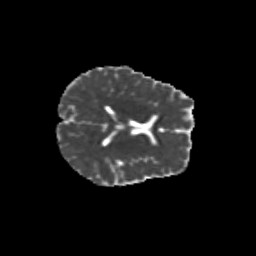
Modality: MD
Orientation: axial
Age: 9
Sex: male
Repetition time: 9.512 s
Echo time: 0.089 s